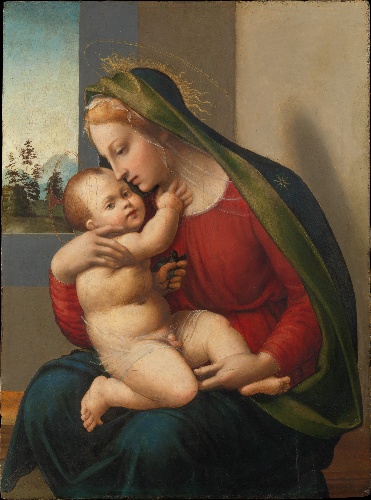
Title: Madonna and Child
Artist: Francesco Granacci (Francesco di Andrea di Marco)
Artist bio: Italian, Villamagna 1469–1543 Florence
Date: ca. 1520
Object type: Painting
Classification: Paintings
Medium: Oil on wood
Dimensions: 34 1/8 x 25  3/8 in. (86.7 x 64.5 cm)
Department: European Paintings
Credit line: Gift of Mario and Dianne Modestini, in memory of Theodore Rousseau, 2000
Accession year: 2000
Repository: Metropolitan Museum of Art, New York, NY
Tags: Madonna and Child